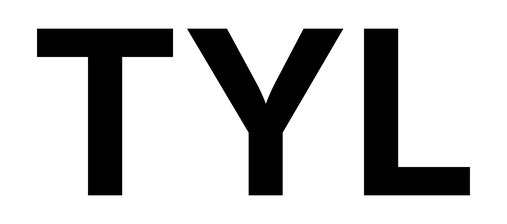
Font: Inter_Bold